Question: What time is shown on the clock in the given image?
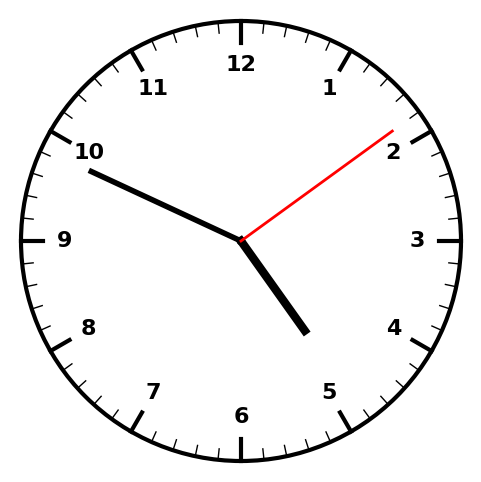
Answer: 04:49:09